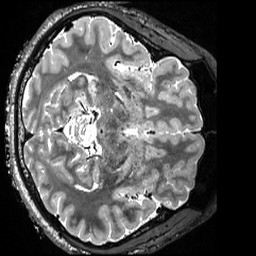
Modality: T2w
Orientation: axial
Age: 26
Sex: male
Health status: healthy
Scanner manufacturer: siemens
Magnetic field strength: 3 T
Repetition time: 3.2 s
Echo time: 0.563 s